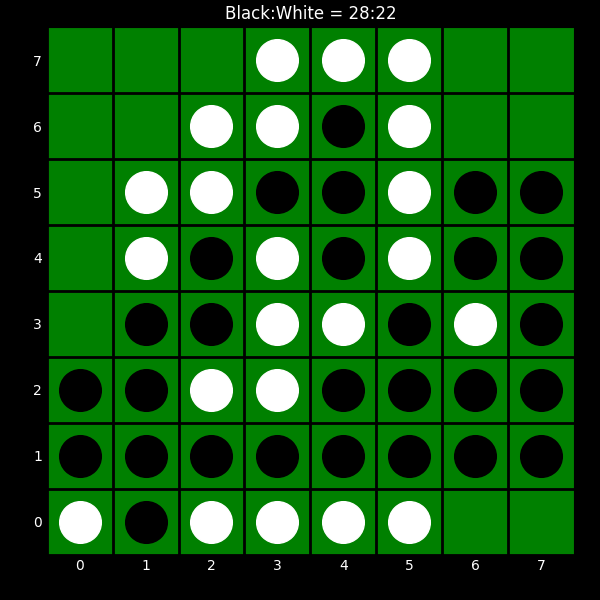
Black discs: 28
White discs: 22